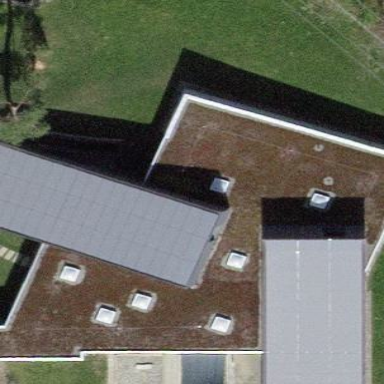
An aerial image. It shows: Kindergarten building.